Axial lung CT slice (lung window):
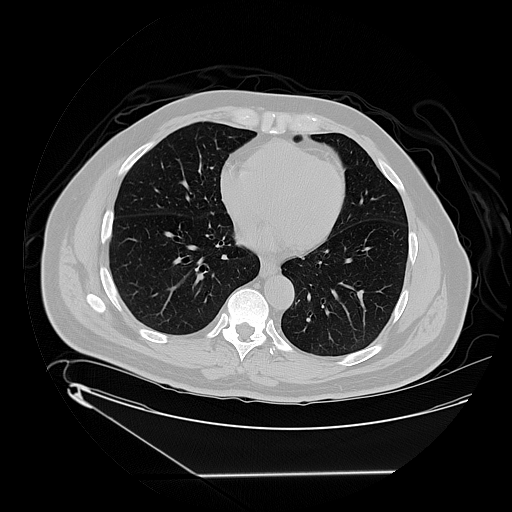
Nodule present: no